Question: My code:
'''
procedure EnumCommPorts(aStrings: TStrings);
var
Registry: TRegistry;
begin
Registry := TRegistry.Create;
try
Registry.RootKey := HKEY_LOCAL_MACHINE;
Registry.OpenKey('hardware\devicemap\serialcomm', False);
Registry.GetKeyNames(aStrings);
finally
Registry.Free;
end;
end;
procedure TForm1.Button1Click(Sender: TObject);
begin
EnumCommPorts(Memo1.Lines);
end;
'''
The screenshot below shows that there are 2 comm ports defined:

However, when I click the button Memo1 remains empty. How do I fix this?
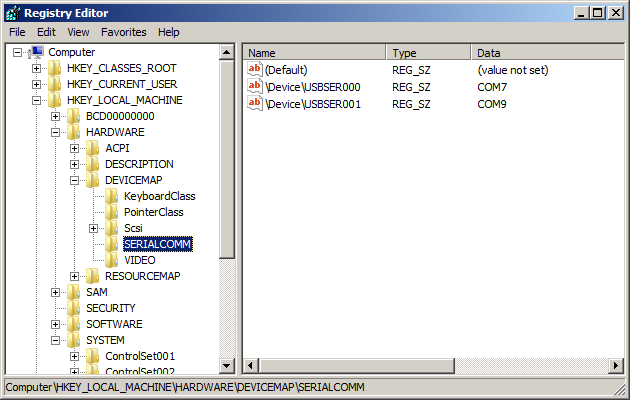
Answer: You have a couple of mistakes.
First of all you are attempting to open the registry with write access. You won't get that as a standard user, with UAC enabled, under HKLM.
And secondly you call 'GetKeyNames' by mistake. That returns the names of all sub-keys. The 'SERIALCOMM' node has no sub-keys. Just so that you are clear, the 'DEVICEMAP' node has five sub-keys, one of which is 'SERIALCOMM'. You need to call 'GetValueNames'.
This code will work:
'''
Registry.RootKey := HKEY_LOCAL_MACHINE;
Registry.OpenKeyReadOnly('hardware\devicemap\serialcomm');
Registry.GetValueNames(aStrings);
'''